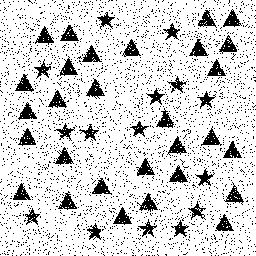
Squares: 0
Triangles: 29
Stars: 15
Total shapes: 44